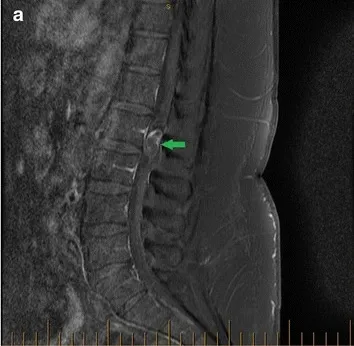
Sagittal fat suppressed T1-weighted.
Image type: radiology (mri)